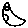
Label: moon